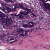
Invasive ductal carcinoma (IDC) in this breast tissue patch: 0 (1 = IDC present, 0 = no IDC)